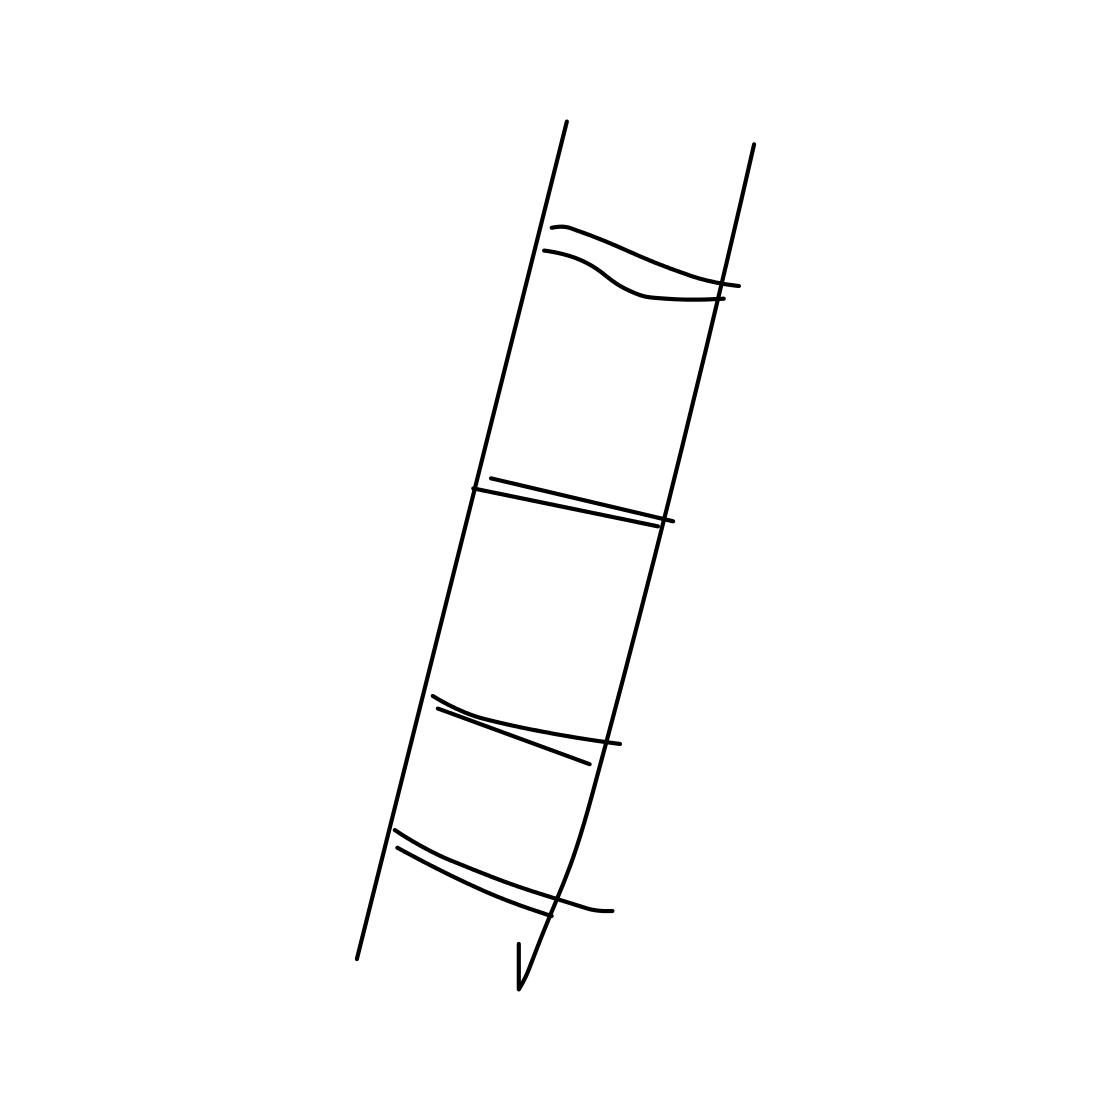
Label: ladder